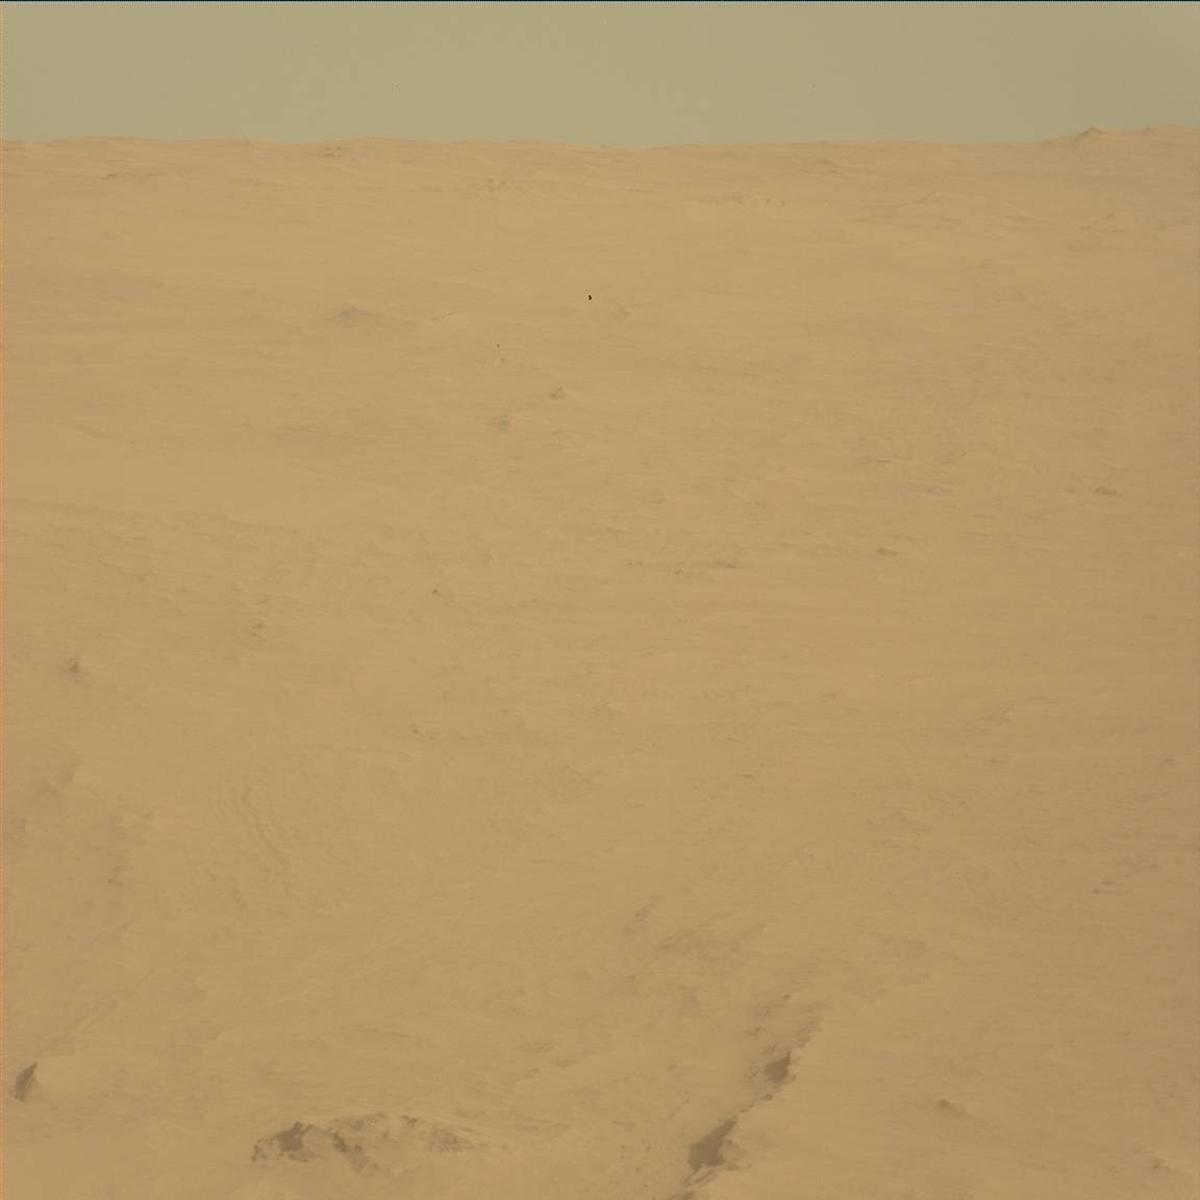
Terrain classes present: Ridge, Sky